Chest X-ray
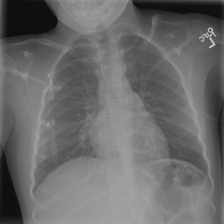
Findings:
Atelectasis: negative
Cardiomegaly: negative
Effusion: negative
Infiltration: negative
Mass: negative
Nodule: negative
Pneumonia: negative
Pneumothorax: negative
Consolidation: negative
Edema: negative
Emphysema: negative
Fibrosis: negative
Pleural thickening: negative
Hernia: negative